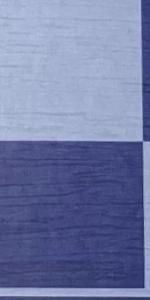
Label: Empty